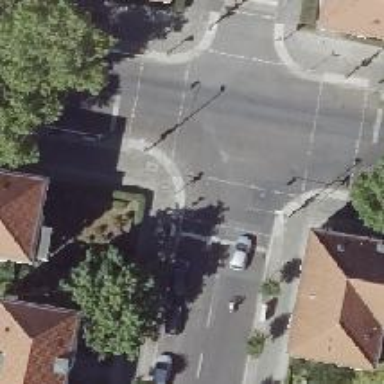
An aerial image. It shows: Road with traffic signals.